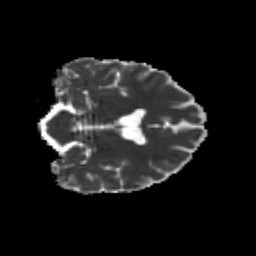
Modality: MD
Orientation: coronal
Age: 36
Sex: male
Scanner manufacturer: siemens
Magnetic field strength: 3 T
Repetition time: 3.5 s
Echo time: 0.104 s